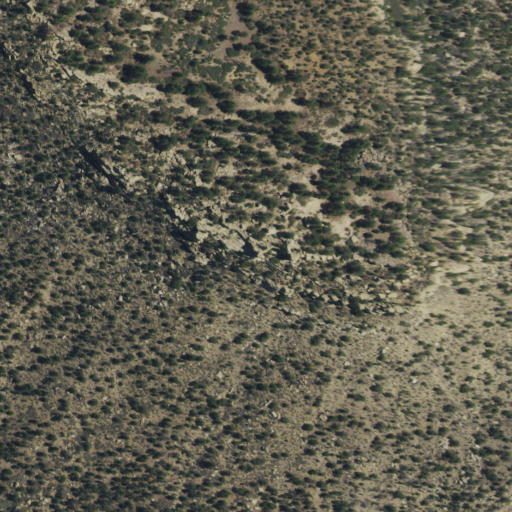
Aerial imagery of mountain in New Mexico named Indian Head containing evergreen forest and shrub